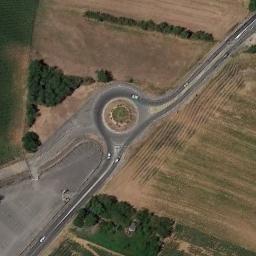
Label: roundabout